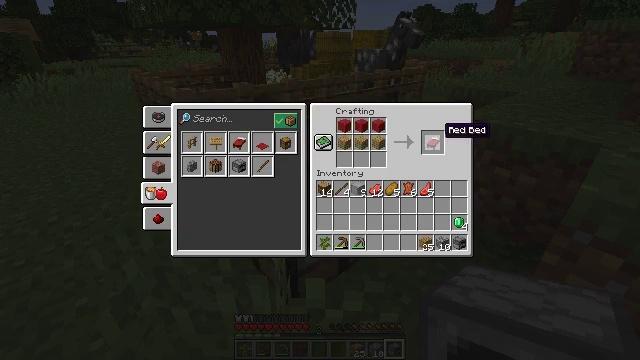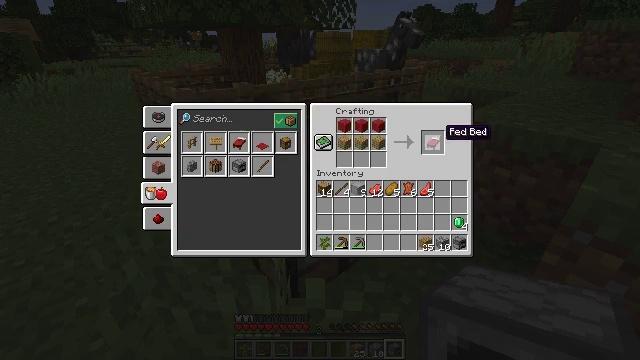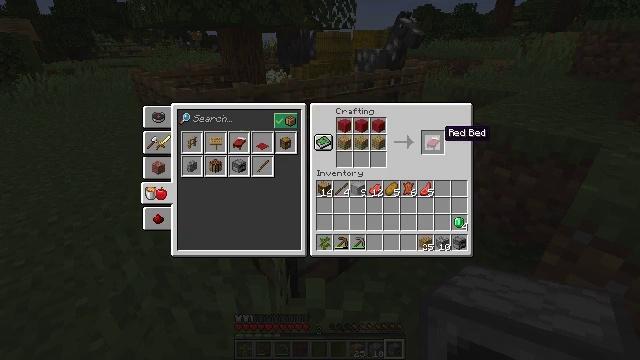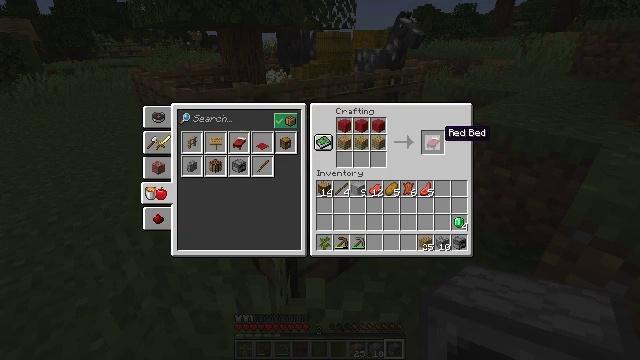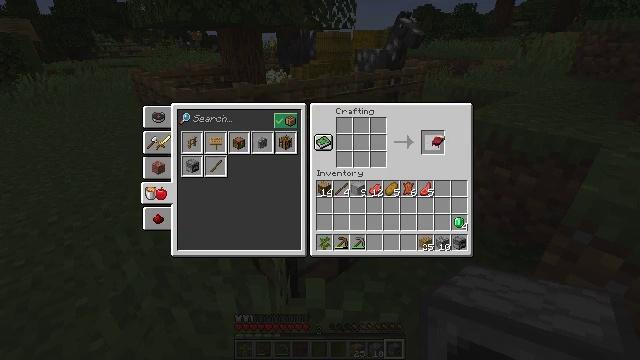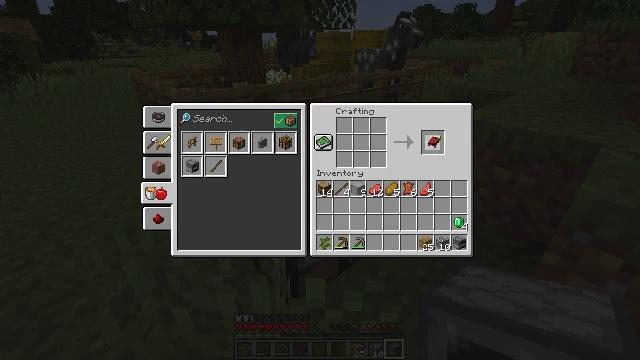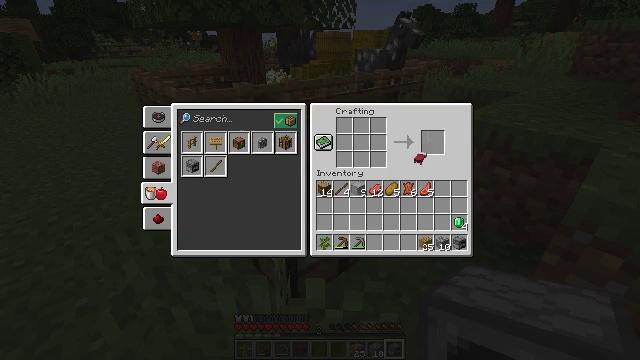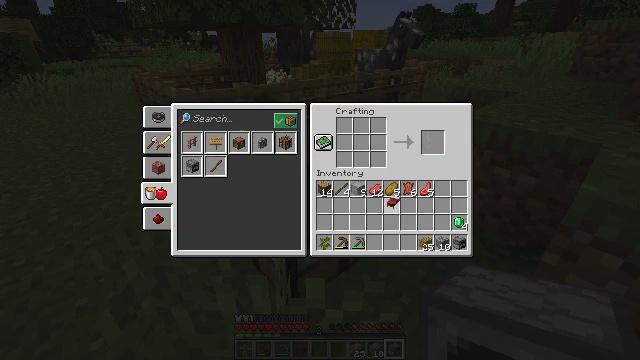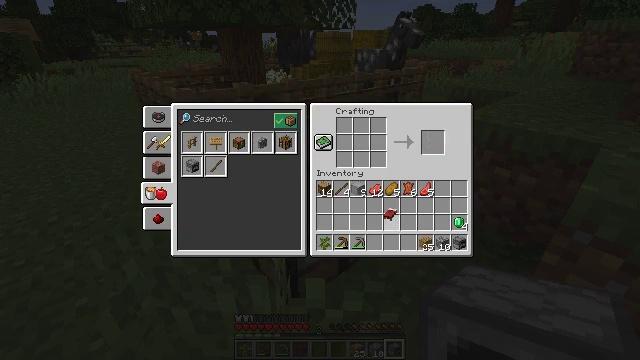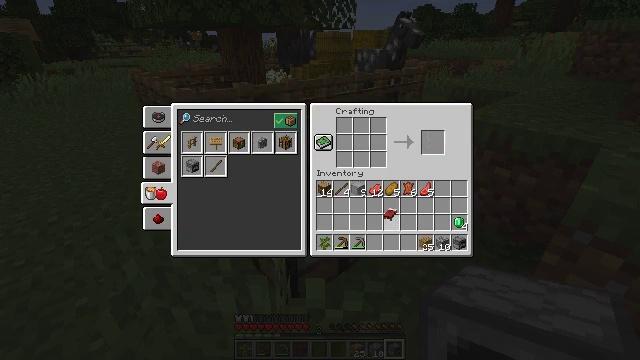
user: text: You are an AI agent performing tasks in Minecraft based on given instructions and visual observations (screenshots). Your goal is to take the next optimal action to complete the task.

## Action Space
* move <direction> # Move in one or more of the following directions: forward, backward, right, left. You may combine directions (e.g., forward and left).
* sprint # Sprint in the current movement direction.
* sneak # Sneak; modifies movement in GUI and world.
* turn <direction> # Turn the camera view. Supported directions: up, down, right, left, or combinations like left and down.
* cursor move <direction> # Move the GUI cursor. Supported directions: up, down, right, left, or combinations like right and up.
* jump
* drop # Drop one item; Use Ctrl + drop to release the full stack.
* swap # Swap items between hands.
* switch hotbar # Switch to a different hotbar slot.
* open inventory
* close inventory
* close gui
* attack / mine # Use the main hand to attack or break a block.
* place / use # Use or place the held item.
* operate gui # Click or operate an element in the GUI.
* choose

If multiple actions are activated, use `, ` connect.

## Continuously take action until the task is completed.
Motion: motion action
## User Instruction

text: Interact with the crafting table to make a red bed.
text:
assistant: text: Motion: no_op
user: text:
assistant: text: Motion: no_op
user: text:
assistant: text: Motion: no_op
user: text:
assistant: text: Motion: attack / mine
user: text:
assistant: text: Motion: attack / mine
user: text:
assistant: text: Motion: turn left and down
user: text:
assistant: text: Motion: turn left and down
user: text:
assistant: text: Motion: turn down
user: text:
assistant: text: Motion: no_op
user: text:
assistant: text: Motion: no_op